Aerial crown-view tile of a tropical tree (Barro Colorado Island, Panama), acquired 20250217:
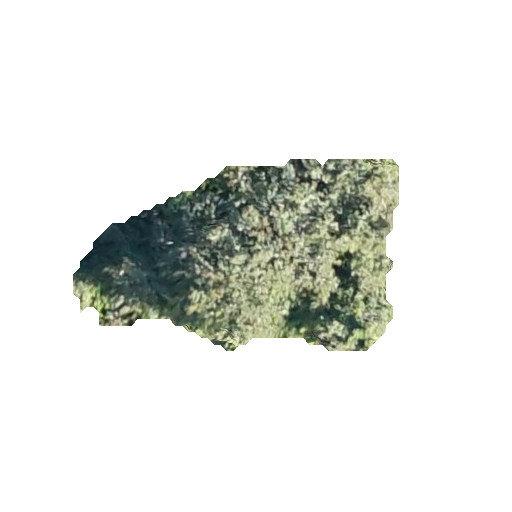
Species: Luehea seemannii
GBIF accepted scientific name: Luehea seemannii
Crown area: 68.498 m²